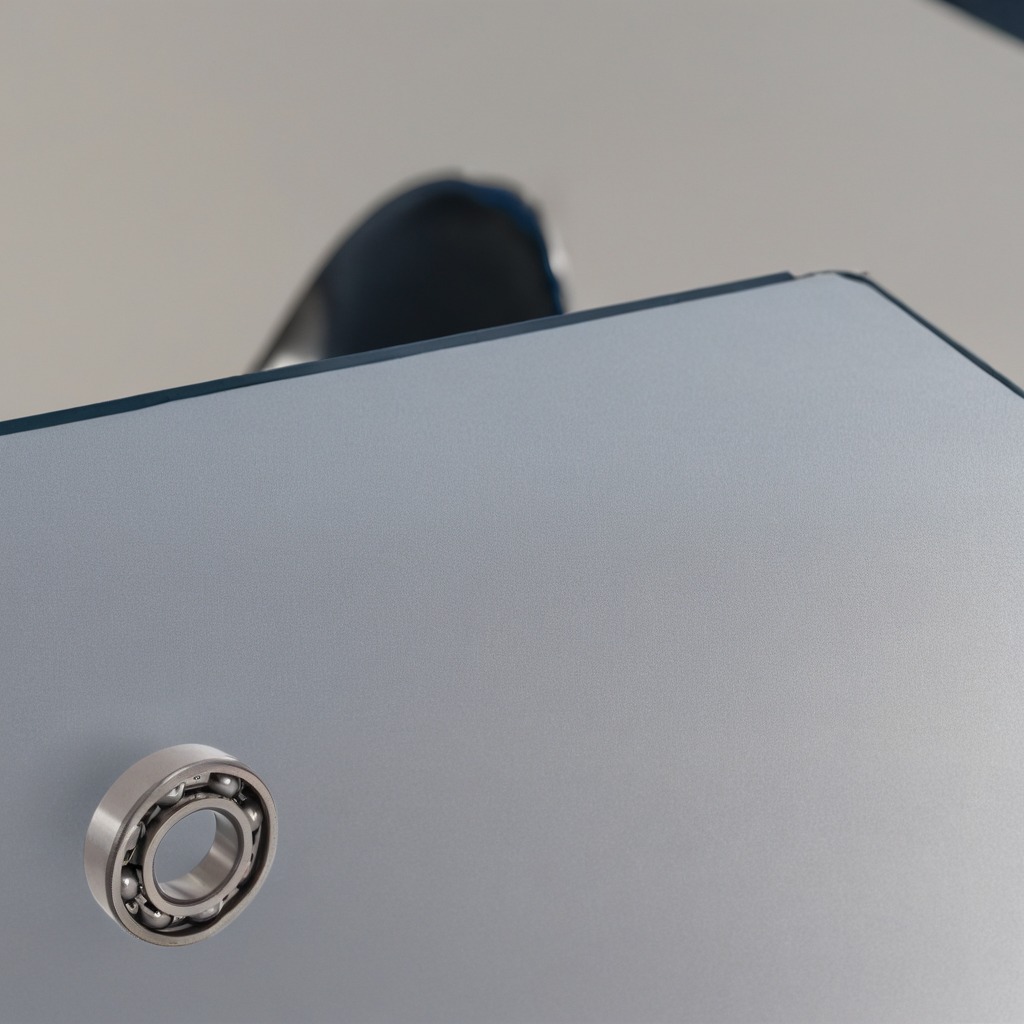
A metal ball bearing is lying on the table.